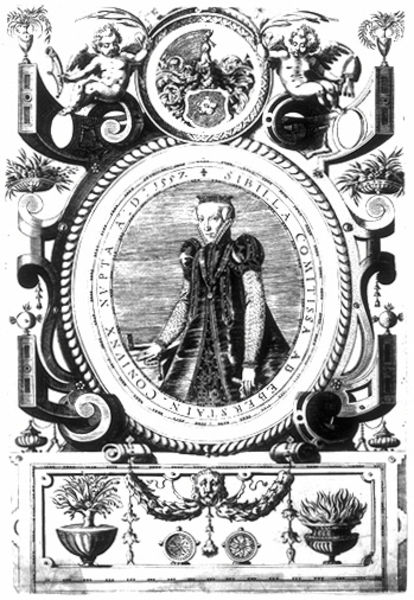
Titel: Bildnis der Sibylle Fugger, Comtess von Eberstein
Künstler: Dominicus Custos
Institution: (Seriendruck)
Schlagwörter: baum, blätter, flügel, hand, kopf, umhang, weiß, blumen, frau, frisur, grau, hut, kleid, profil, schwarz, tisch, dame, tier, haube, ornament, kappe, mütze, arme, barock, kragen, rahmen, samt, schale, ärmel, bildnis, hände, portrait, porträt, gewand, haare, kelch, mantel, adel, klassizismus, girlande, pflanzen, england, krone, puffärmel, renaissance, oval, rund, engel, putte, putto, ranken, vase, blumentopf, bäumchen, kübel, holzschnitt, schrift, papier, rahmung, knaben, grafik, hof, rand, inschrift, dekor, uhr, vasen, ring, unscharf, buch, medaillon, druck, schwarz-weiss, radierung, stich, text, kreise, kranz, löwenkopf, girlanden, wappen, voluten, kaktus, herrscherin, königin, löwe, medaille, schnecken, topfpflanzen, dreiviertelfigur, putten, ornamentik, pute, putti, lateinisch, rondo, stelen, umschrift, kringel, sevilla, herzogin, rollwerk, drck, porphyr, wasen, sibylle, medaillins, 1557, comtessa